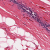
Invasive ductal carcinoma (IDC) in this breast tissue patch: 0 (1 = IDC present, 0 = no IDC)